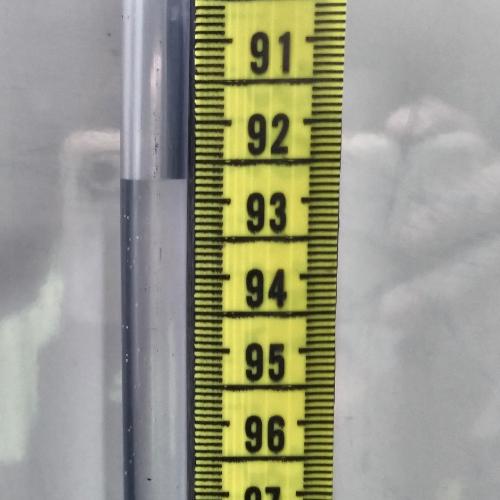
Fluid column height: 92.7 cm